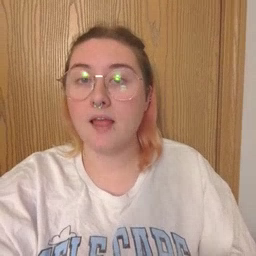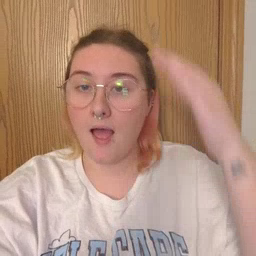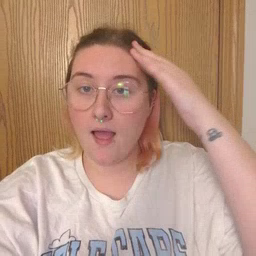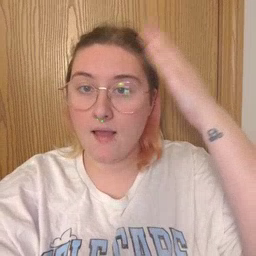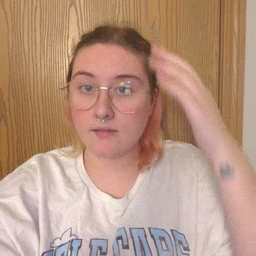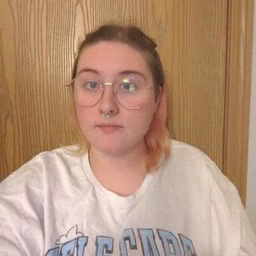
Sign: hat